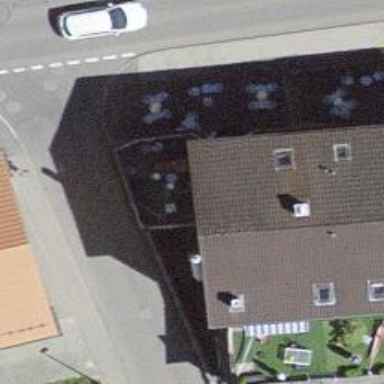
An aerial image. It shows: Café.